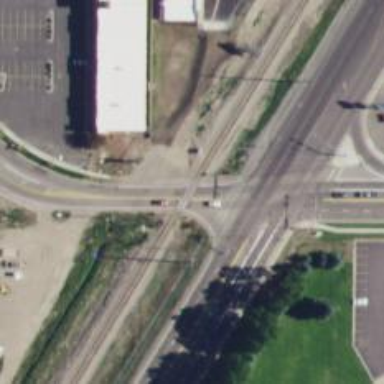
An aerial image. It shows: Marked crossing on footway.